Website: home-depot
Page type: delivery-shipping
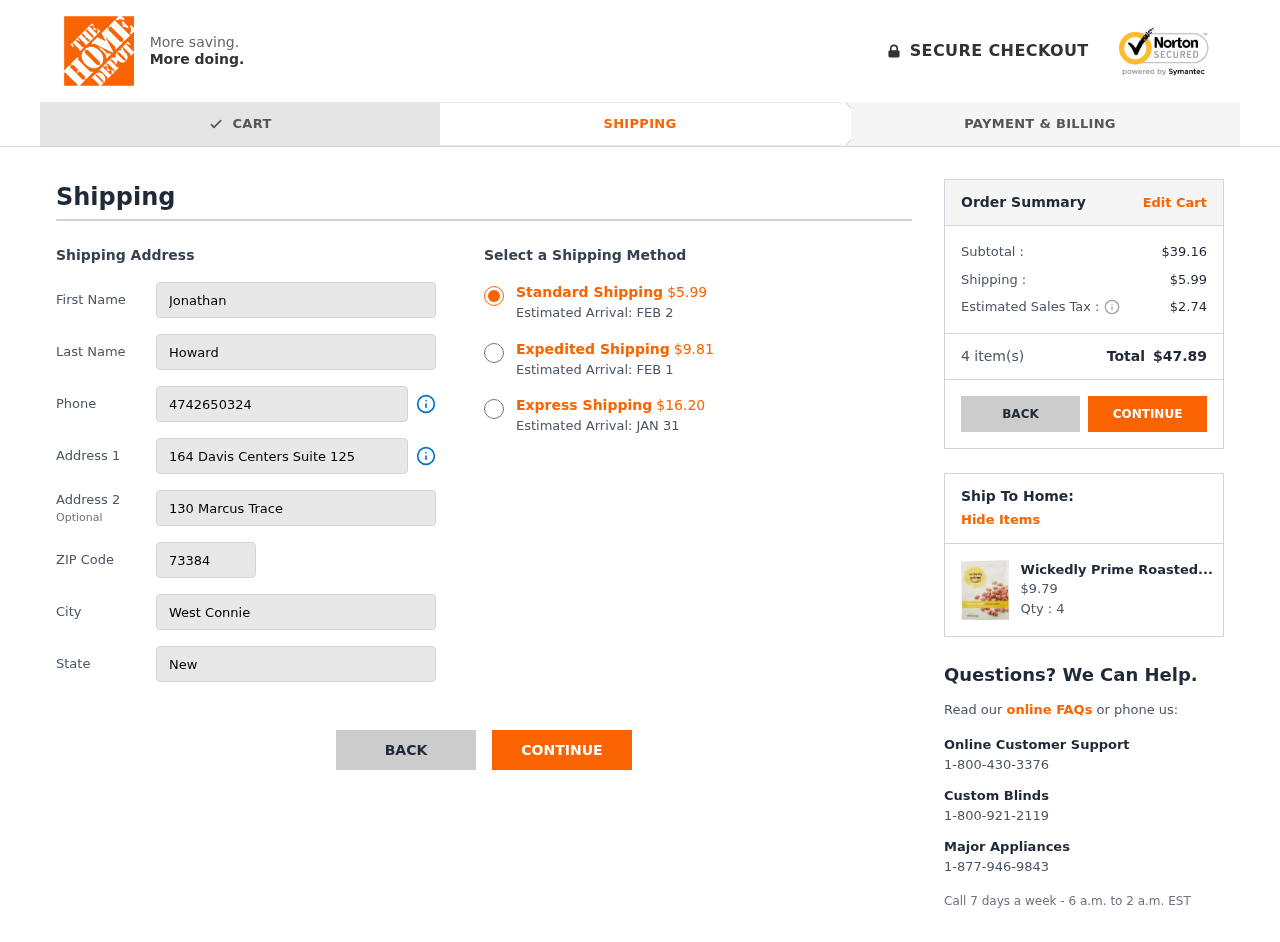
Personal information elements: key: PII_CITY
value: West Connie
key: PII_FIRSTNAME
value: Jonathan
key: PII_LASTNAME
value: Howard
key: PII_PHONE
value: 4742650324
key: PII_POSTCODE
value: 73384
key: PII_STATE
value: New Hampshire
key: PII_STREET
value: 164 Davis Centers Suite 125
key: PII_STREET2
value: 130 Marcus Trace
Product elements: key: PRODUCT1_NAME
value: Wickedly Prime Roasted Almonds, Sesame Honey, 12 Ounce
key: PRODUCT1_PRICE
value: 9.79
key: PRODUCT1_QUANTITY
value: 4
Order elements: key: ORDER_SHIPPING_COST_STANDARD
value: $5.99
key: ORDER_DELIVERY_DATE
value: FEB 2
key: ORDER_SHIPPING_COST_EXPEDITED
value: $9.81
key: ORDER_DELIVERY_DATE_EXPEDITED
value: FEB 1
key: ORDER_SHIPPING_COST_EXPRESS
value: $16.20
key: ORDER_DELIVERY_DATE_EXPRESS
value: JAN 31
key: ORDER_SUBTOTAL
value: $39.16
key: ORDER_SHIPPING_COST
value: $5.99
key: ORDER_TAX
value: $2.74
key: ORDER_NUM_ITEMS
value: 4
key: ORDER_TOTAL
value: $47.89